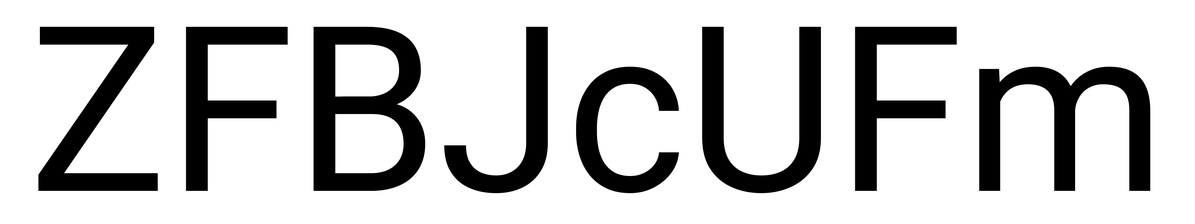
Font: Roboto_Regular